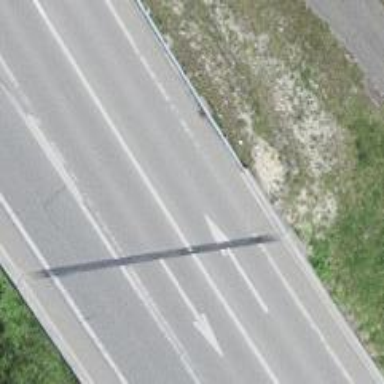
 designed for trunk highway and motorroad."